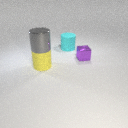
large yellow rubber cylinder in front of large cyan rubber cylinder